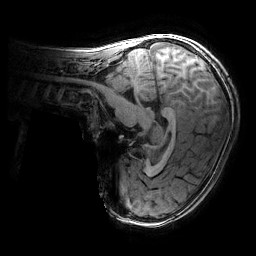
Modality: T1w
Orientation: sagittal
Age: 12
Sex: male
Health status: ill
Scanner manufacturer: ge
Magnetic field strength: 3 T
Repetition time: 0.007664 s
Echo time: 0.00342 s